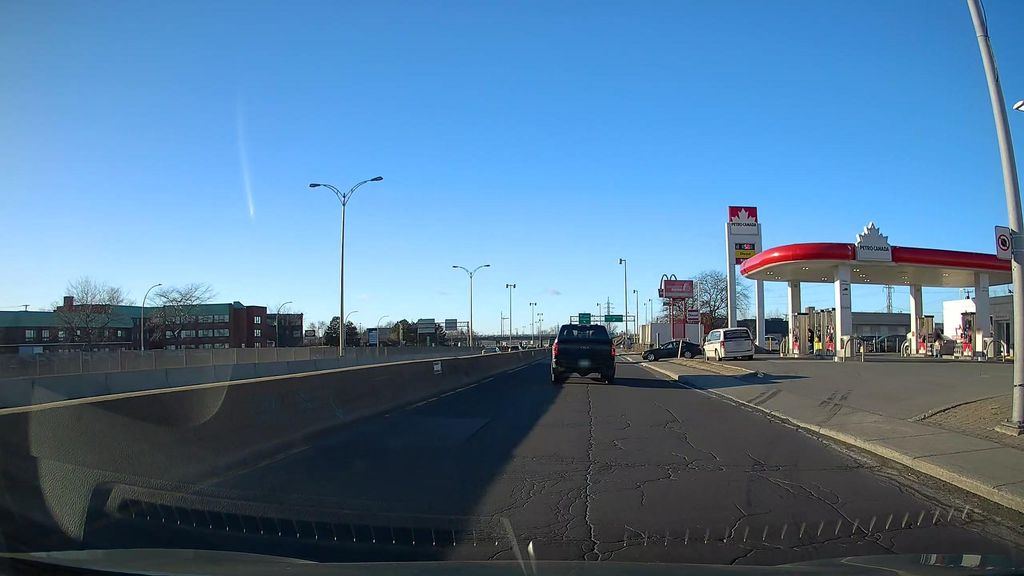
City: montreal